Interaction volume radius: 10 \u00c5
Interaction volume height: 30 \u00c5
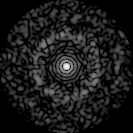
Disorder parameter: 0.8365